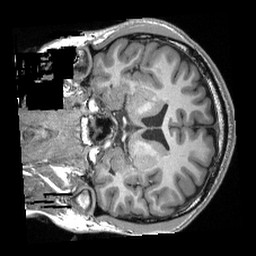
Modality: T1w
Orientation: coronal
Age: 19
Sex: male